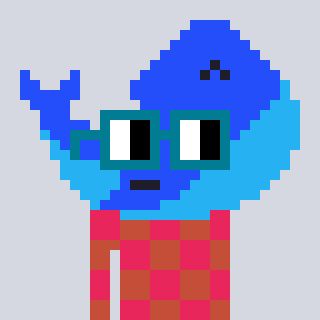
a pixel art character with square dark green glasses, a whale-shaped head and a rust-colored body on a cool background